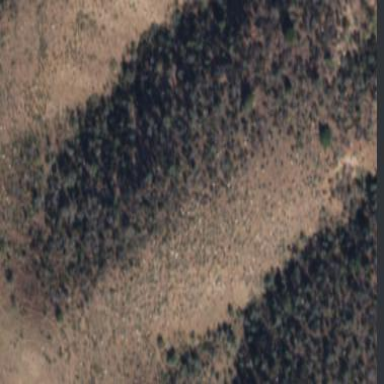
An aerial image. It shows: Scrub vegetation with evergreen needle-leaved foliage.